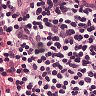
Metastatic tissue present: no